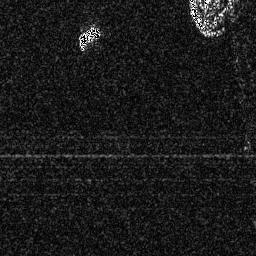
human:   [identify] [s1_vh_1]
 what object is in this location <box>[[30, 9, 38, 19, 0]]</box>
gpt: <ref>1 medium ship at the top</ref>